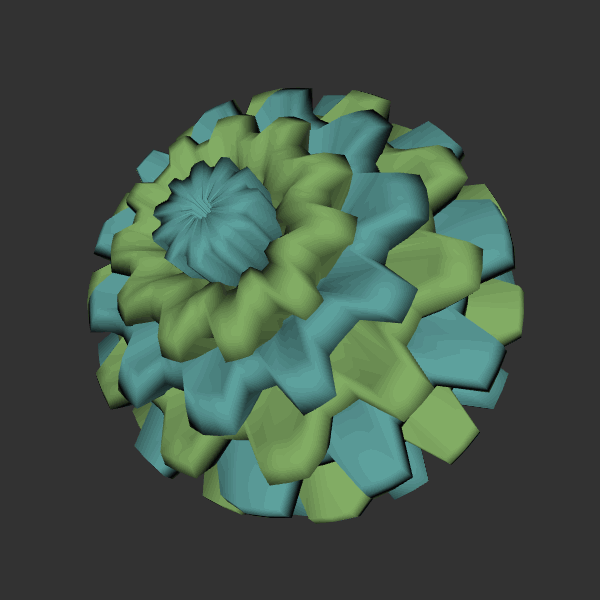
Background: dark